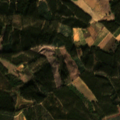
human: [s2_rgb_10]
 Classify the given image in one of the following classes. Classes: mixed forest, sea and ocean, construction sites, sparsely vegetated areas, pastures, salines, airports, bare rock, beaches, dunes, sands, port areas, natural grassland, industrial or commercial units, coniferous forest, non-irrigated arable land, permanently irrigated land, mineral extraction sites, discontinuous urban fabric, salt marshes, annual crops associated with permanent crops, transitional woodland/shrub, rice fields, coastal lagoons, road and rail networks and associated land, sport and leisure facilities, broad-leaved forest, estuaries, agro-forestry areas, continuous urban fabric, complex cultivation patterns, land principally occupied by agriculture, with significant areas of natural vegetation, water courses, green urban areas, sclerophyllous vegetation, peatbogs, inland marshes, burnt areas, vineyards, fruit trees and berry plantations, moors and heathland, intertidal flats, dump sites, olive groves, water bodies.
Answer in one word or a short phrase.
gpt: complex cultivation patterns, broad-leaved forest, transitional woodland/shrub